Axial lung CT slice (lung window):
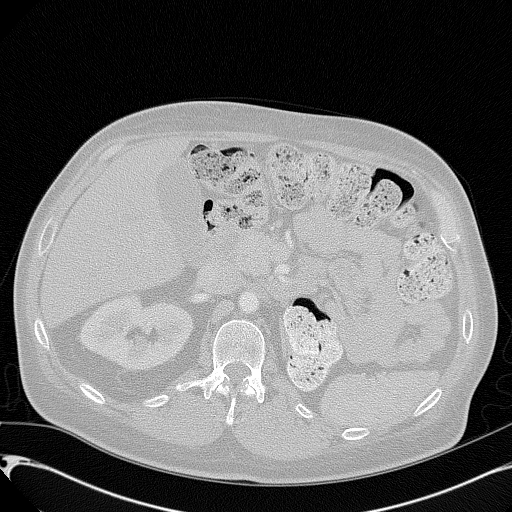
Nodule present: no